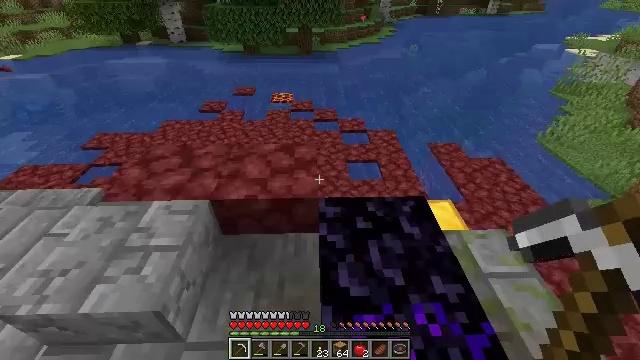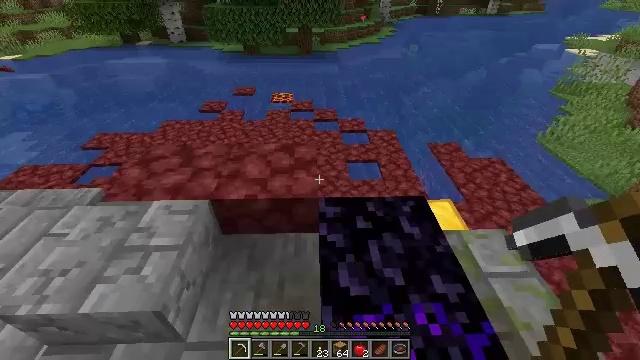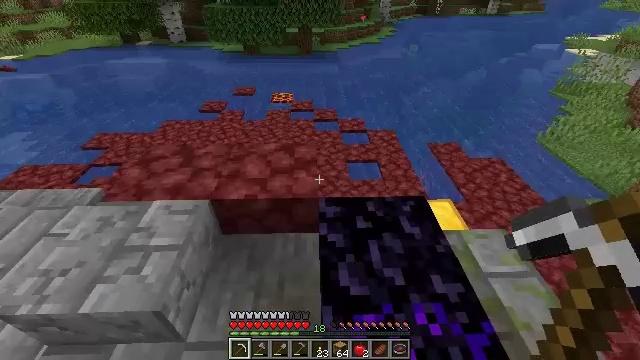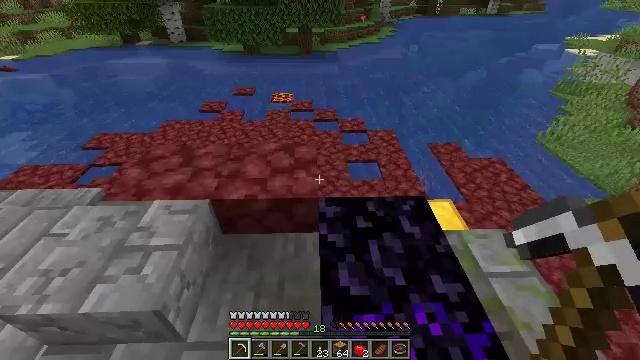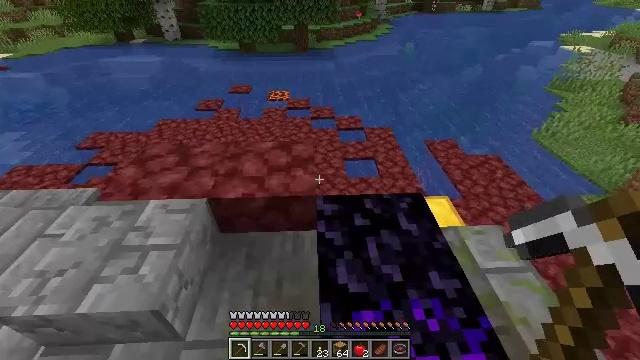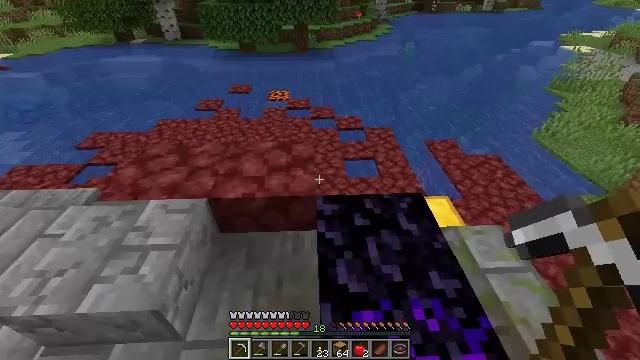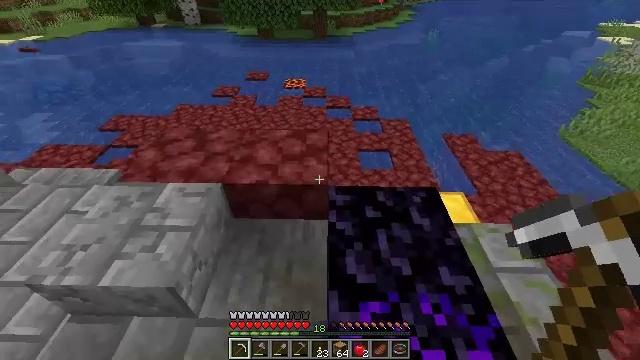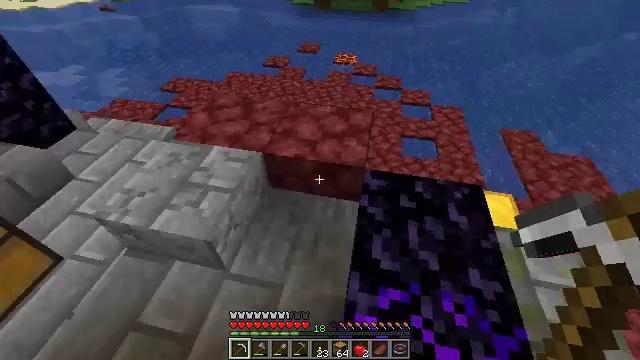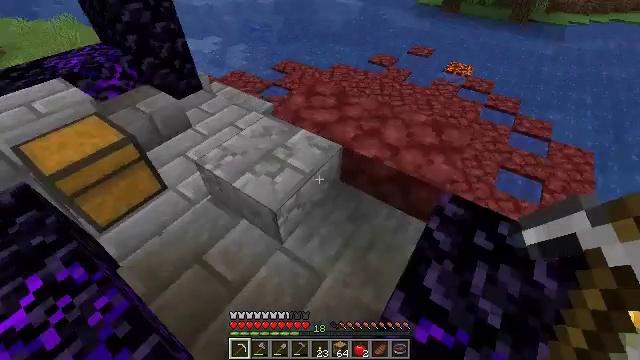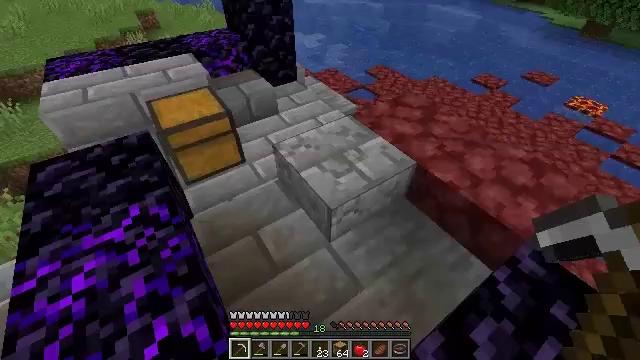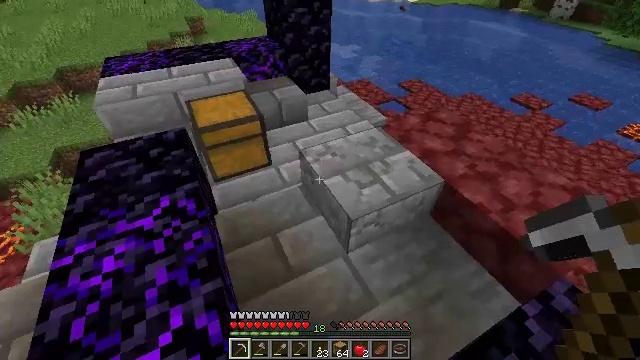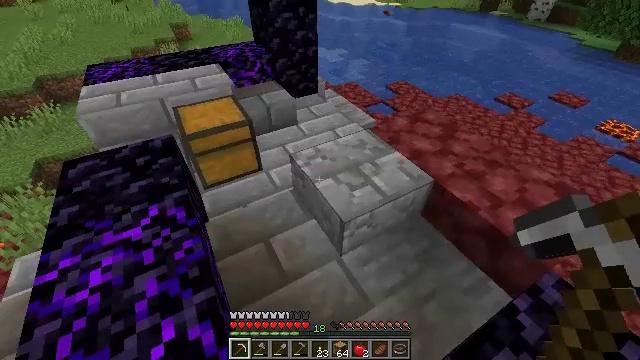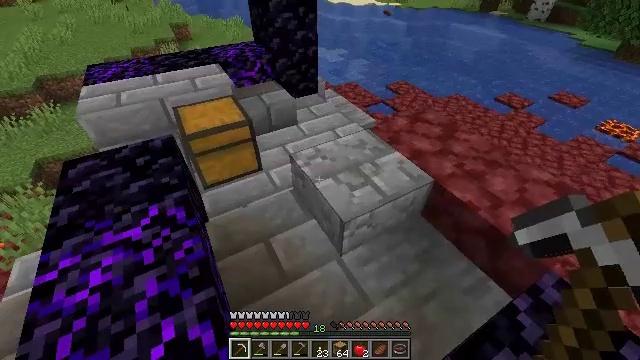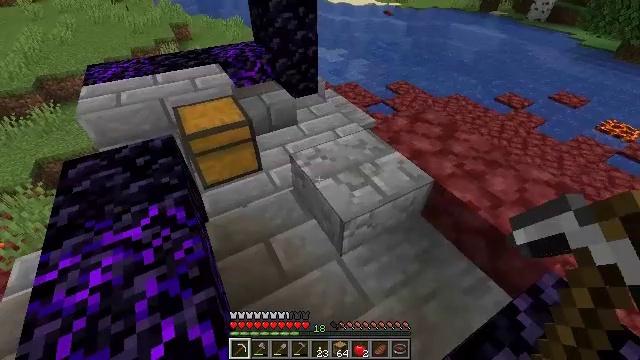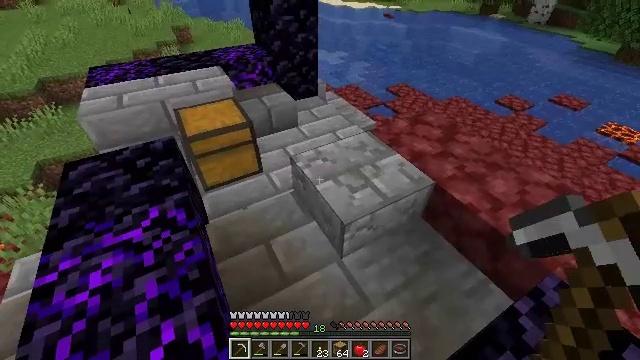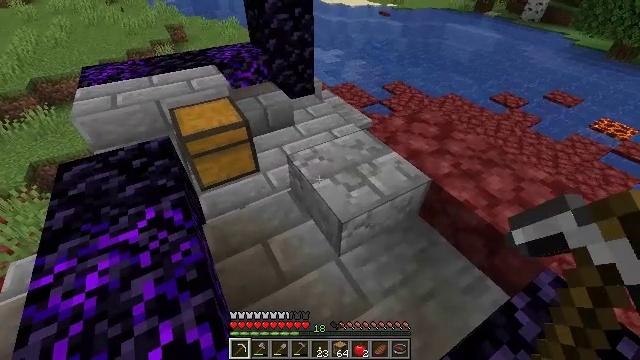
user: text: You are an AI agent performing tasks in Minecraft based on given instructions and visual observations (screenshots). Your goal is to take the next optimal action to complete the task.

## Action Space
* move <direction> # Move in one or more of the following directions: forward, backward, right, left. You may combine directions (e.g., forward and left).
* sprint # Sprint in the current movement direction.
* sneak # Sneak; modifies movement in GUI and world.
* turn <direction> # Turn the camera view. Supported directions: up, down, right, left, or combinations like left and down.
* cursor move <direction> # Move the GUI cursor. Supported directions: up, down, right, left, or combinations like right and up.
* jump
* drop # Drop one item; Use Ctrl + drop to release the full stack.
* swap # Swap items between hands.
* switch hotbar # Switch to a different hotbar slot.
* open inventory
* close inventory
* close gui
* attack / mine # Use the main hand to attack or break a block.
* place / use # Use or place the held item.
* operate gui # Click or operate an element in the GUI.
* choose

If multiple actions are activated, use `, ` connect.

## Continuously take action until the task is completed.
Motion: motion action
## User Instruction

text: Mine the cracked stone bricks.
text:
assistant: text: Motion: no_op
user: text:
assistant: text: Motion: no_op
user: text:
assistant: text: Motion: no_op
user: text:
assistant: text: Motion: no_op
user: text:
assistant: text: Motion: no_op
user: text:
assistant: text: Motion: turn left and down
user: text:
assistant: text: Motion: turn left and down
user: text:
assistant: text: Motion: turn left
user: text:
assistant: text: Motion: turn left
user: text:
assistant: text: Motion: turn left and up
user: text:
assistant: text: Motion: turn right
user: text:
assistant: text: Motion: no_op
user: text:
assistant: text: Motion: no_op
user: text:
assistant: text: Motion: no_op
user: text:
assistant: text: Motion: no_op
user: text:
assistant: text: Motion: attack / mine
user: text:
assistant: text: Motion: attack / mine
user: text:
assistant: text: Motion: attack / mine
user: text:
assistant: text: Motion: attack / mine
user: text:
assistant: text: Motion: attack / mine
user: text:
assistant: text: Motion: attack / mine
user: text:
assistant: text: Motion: attack / mine
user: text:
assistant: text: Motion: turn right, attack / mine
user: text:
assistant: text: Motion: attack / mine
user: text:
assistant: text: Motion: attack / mine
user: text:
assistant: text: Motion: attack / mine
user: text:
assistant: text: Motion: attack / mine
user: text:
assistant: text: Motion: attack / mine
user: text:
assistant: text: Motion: attack / mine